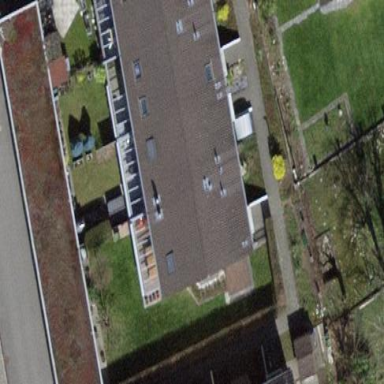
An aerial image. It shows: Building with tiled roof.